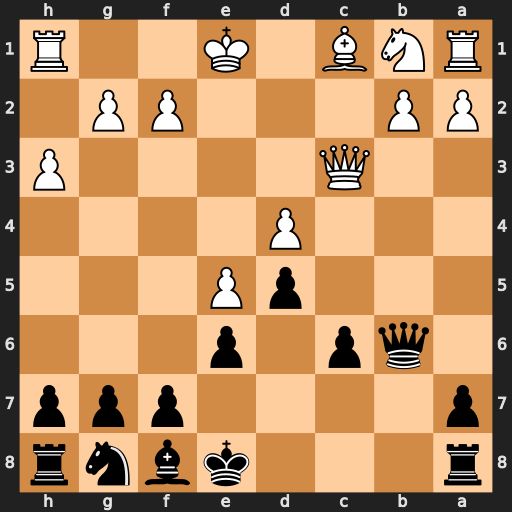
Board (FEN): r3kbnr/p4ppp/1qp1p3/3pP3/3P4/2Q4P/PP3PP1/RNB1K2R
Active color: b
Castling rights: KQkq
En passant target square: -
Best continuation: Bb4 O-O Bxc3